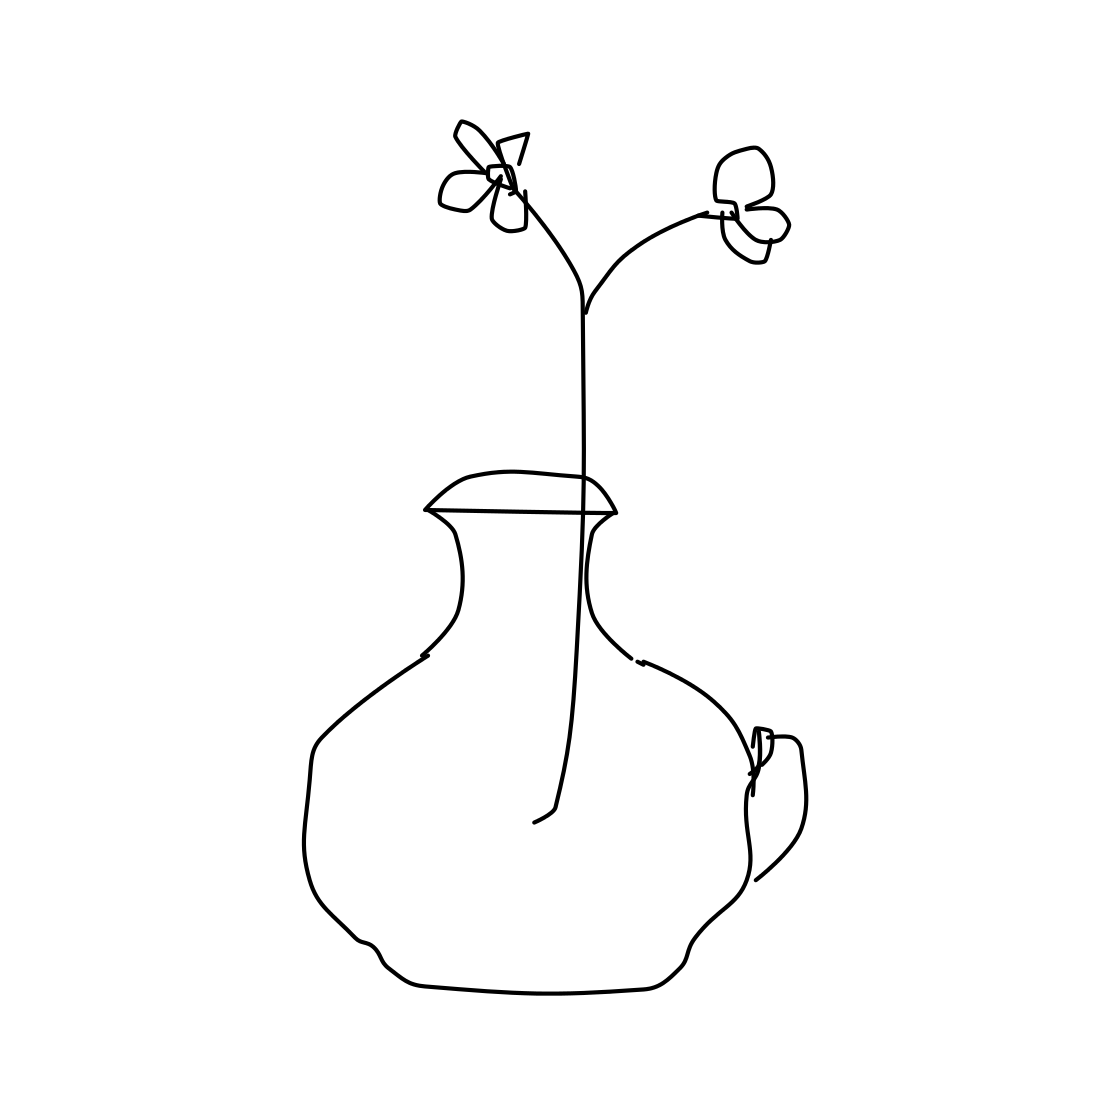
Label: vase